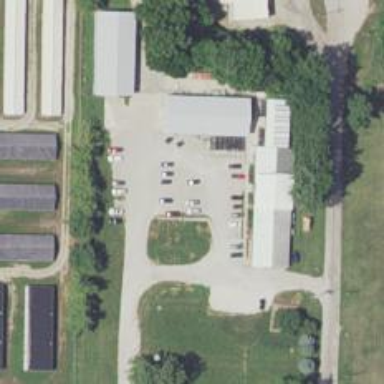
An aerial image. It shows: Animal shelter.